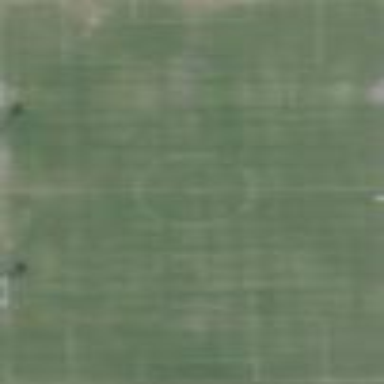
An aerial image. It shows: Soccer pitch designated for leisure and sports activities.